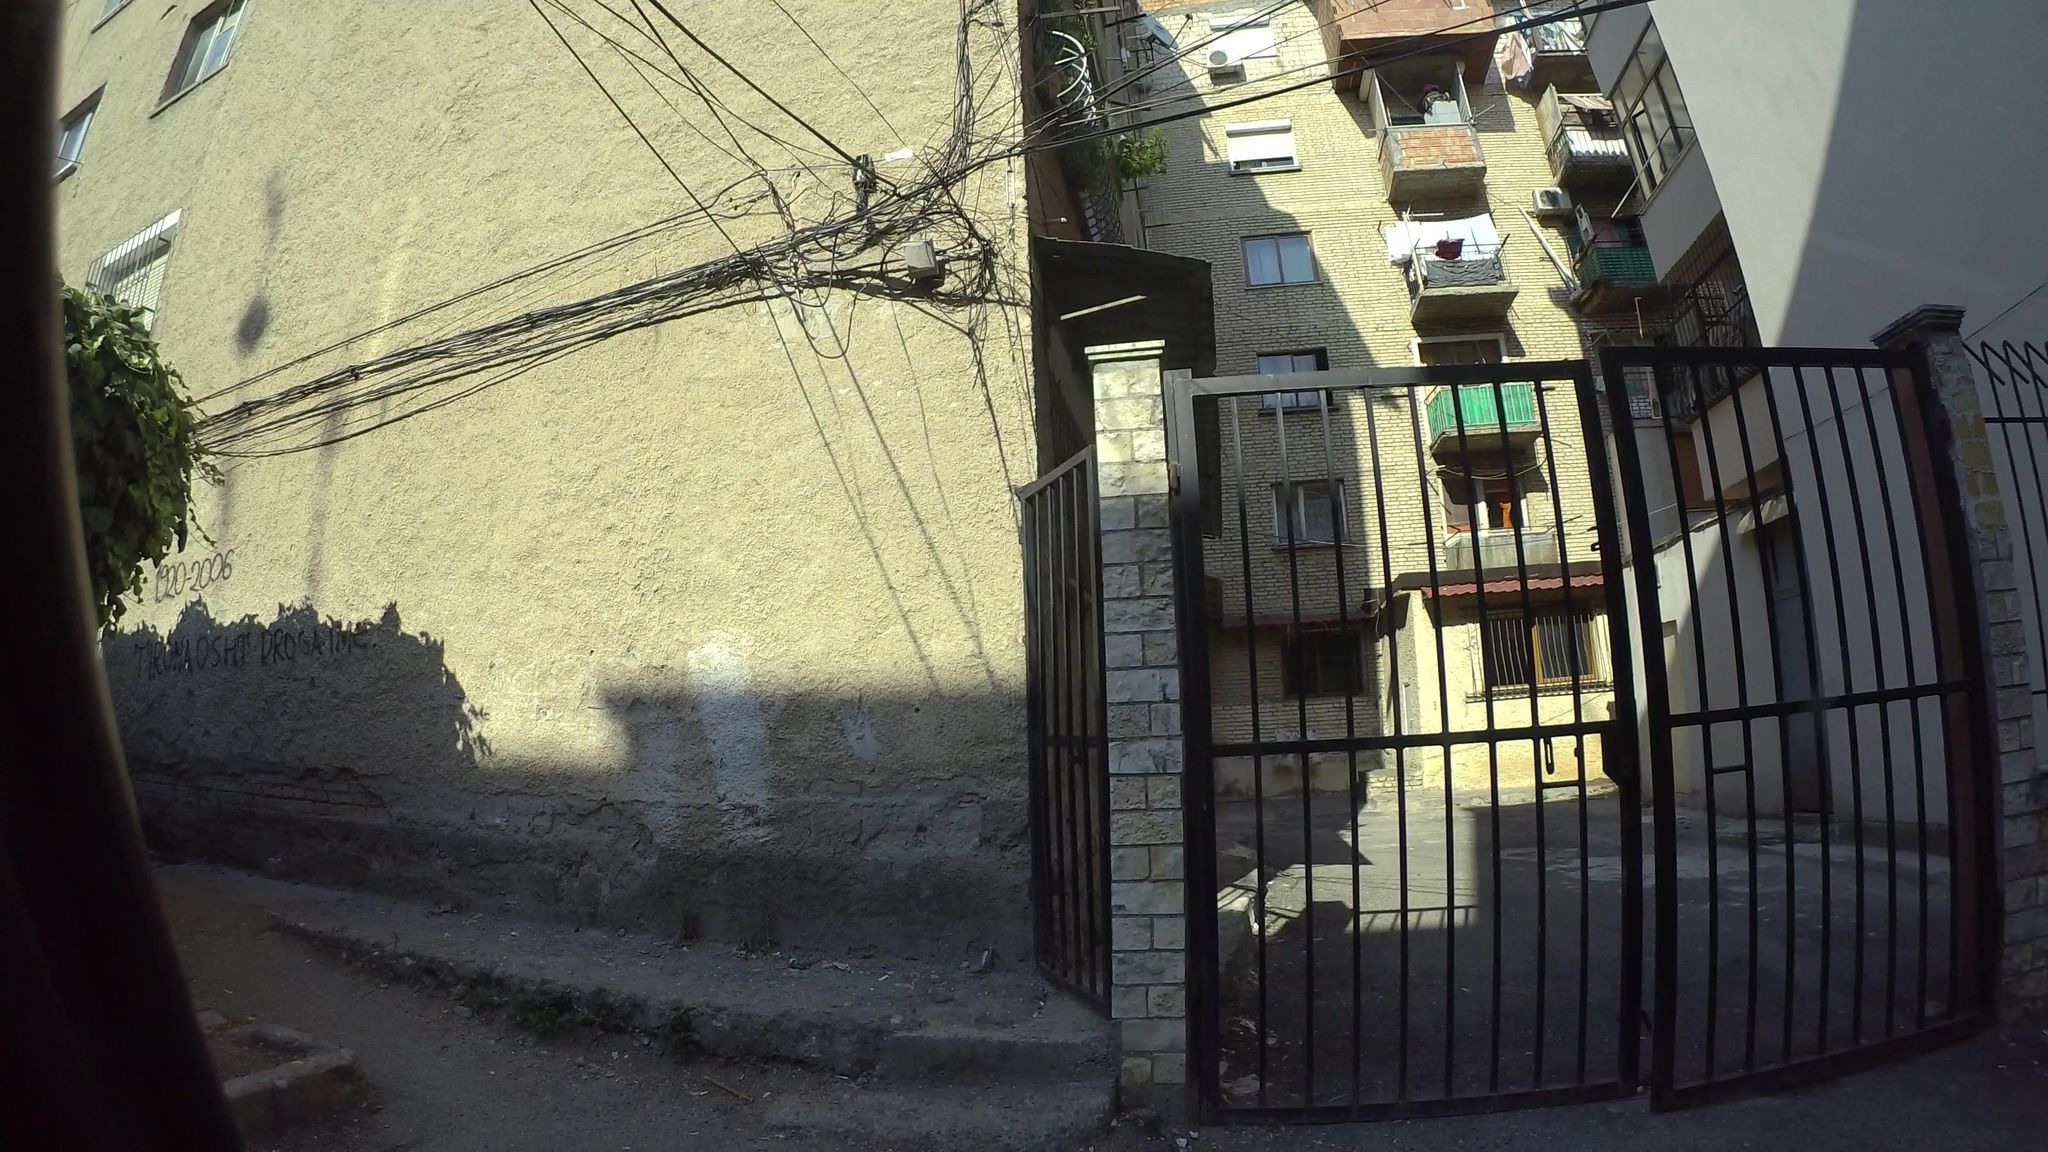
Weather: snowy
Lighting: day
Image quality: good
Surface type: walking surface
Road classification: service, footway, living_street
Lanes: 1
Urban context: urban centre
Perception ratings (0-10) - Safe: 3.19, Lively: 4.44, Beautiful: 2.68, Boring: 5.45, Depressing: 7.5, Wealthy: 5.44